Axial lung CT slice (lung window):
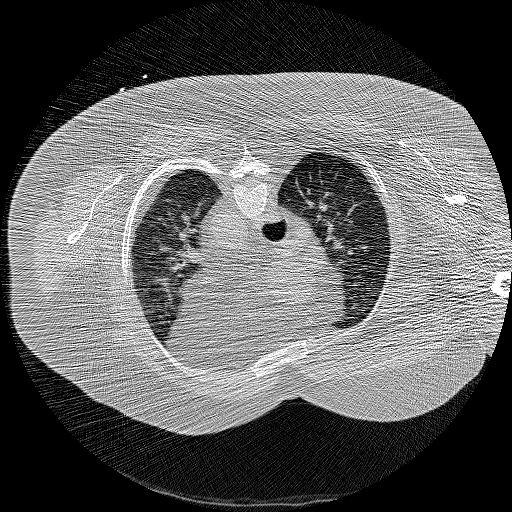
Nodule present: no